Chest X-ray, AP view. Patient: 65 years old, sex F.
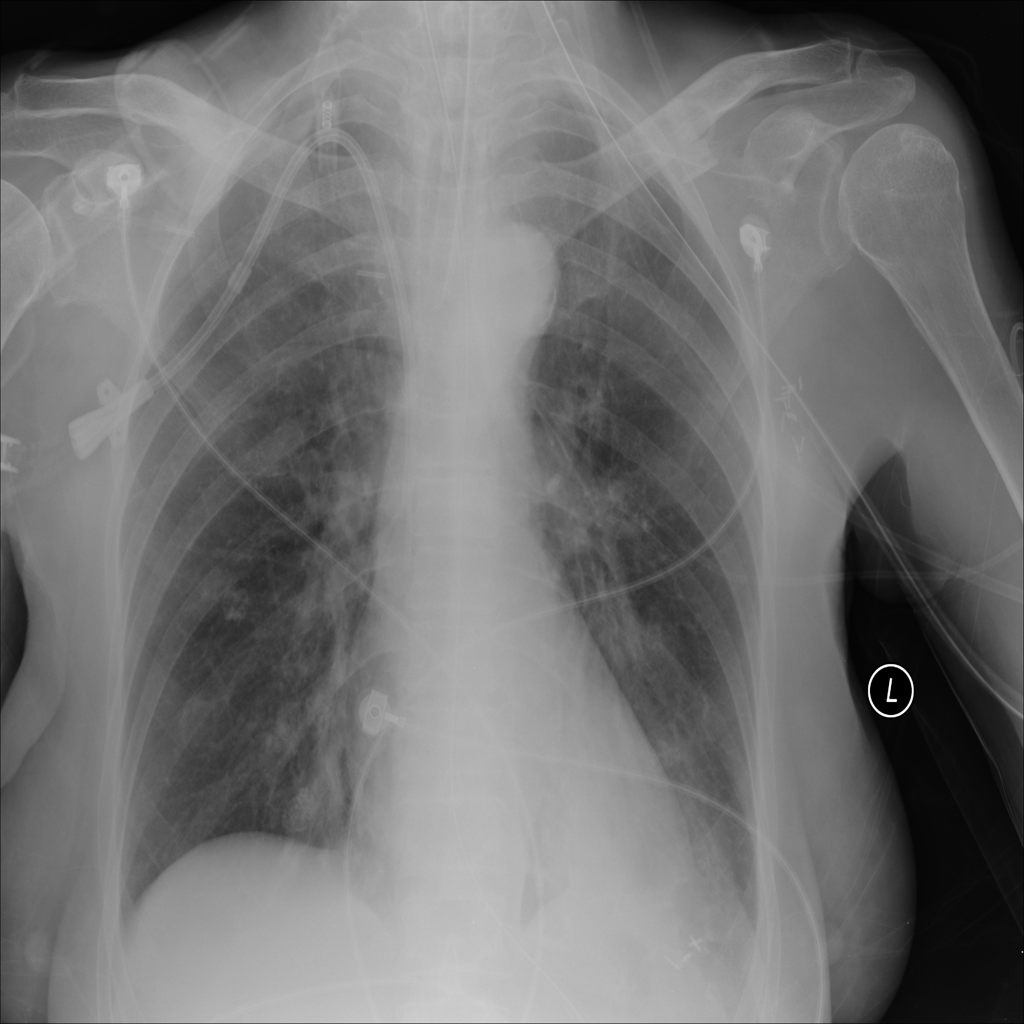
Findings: Infiltration